Aerial crown-view tile of a tropical tree (Barro Colorado Island, Panama), acquired 20250317:
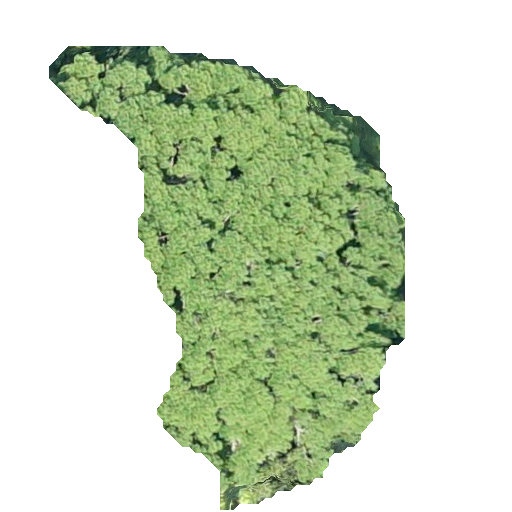
Species: Jacaranda copaia
GBIF accepted scientific name: Jacaranda copaia
Crown area: 143.252 m²